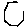
Label: hexagon